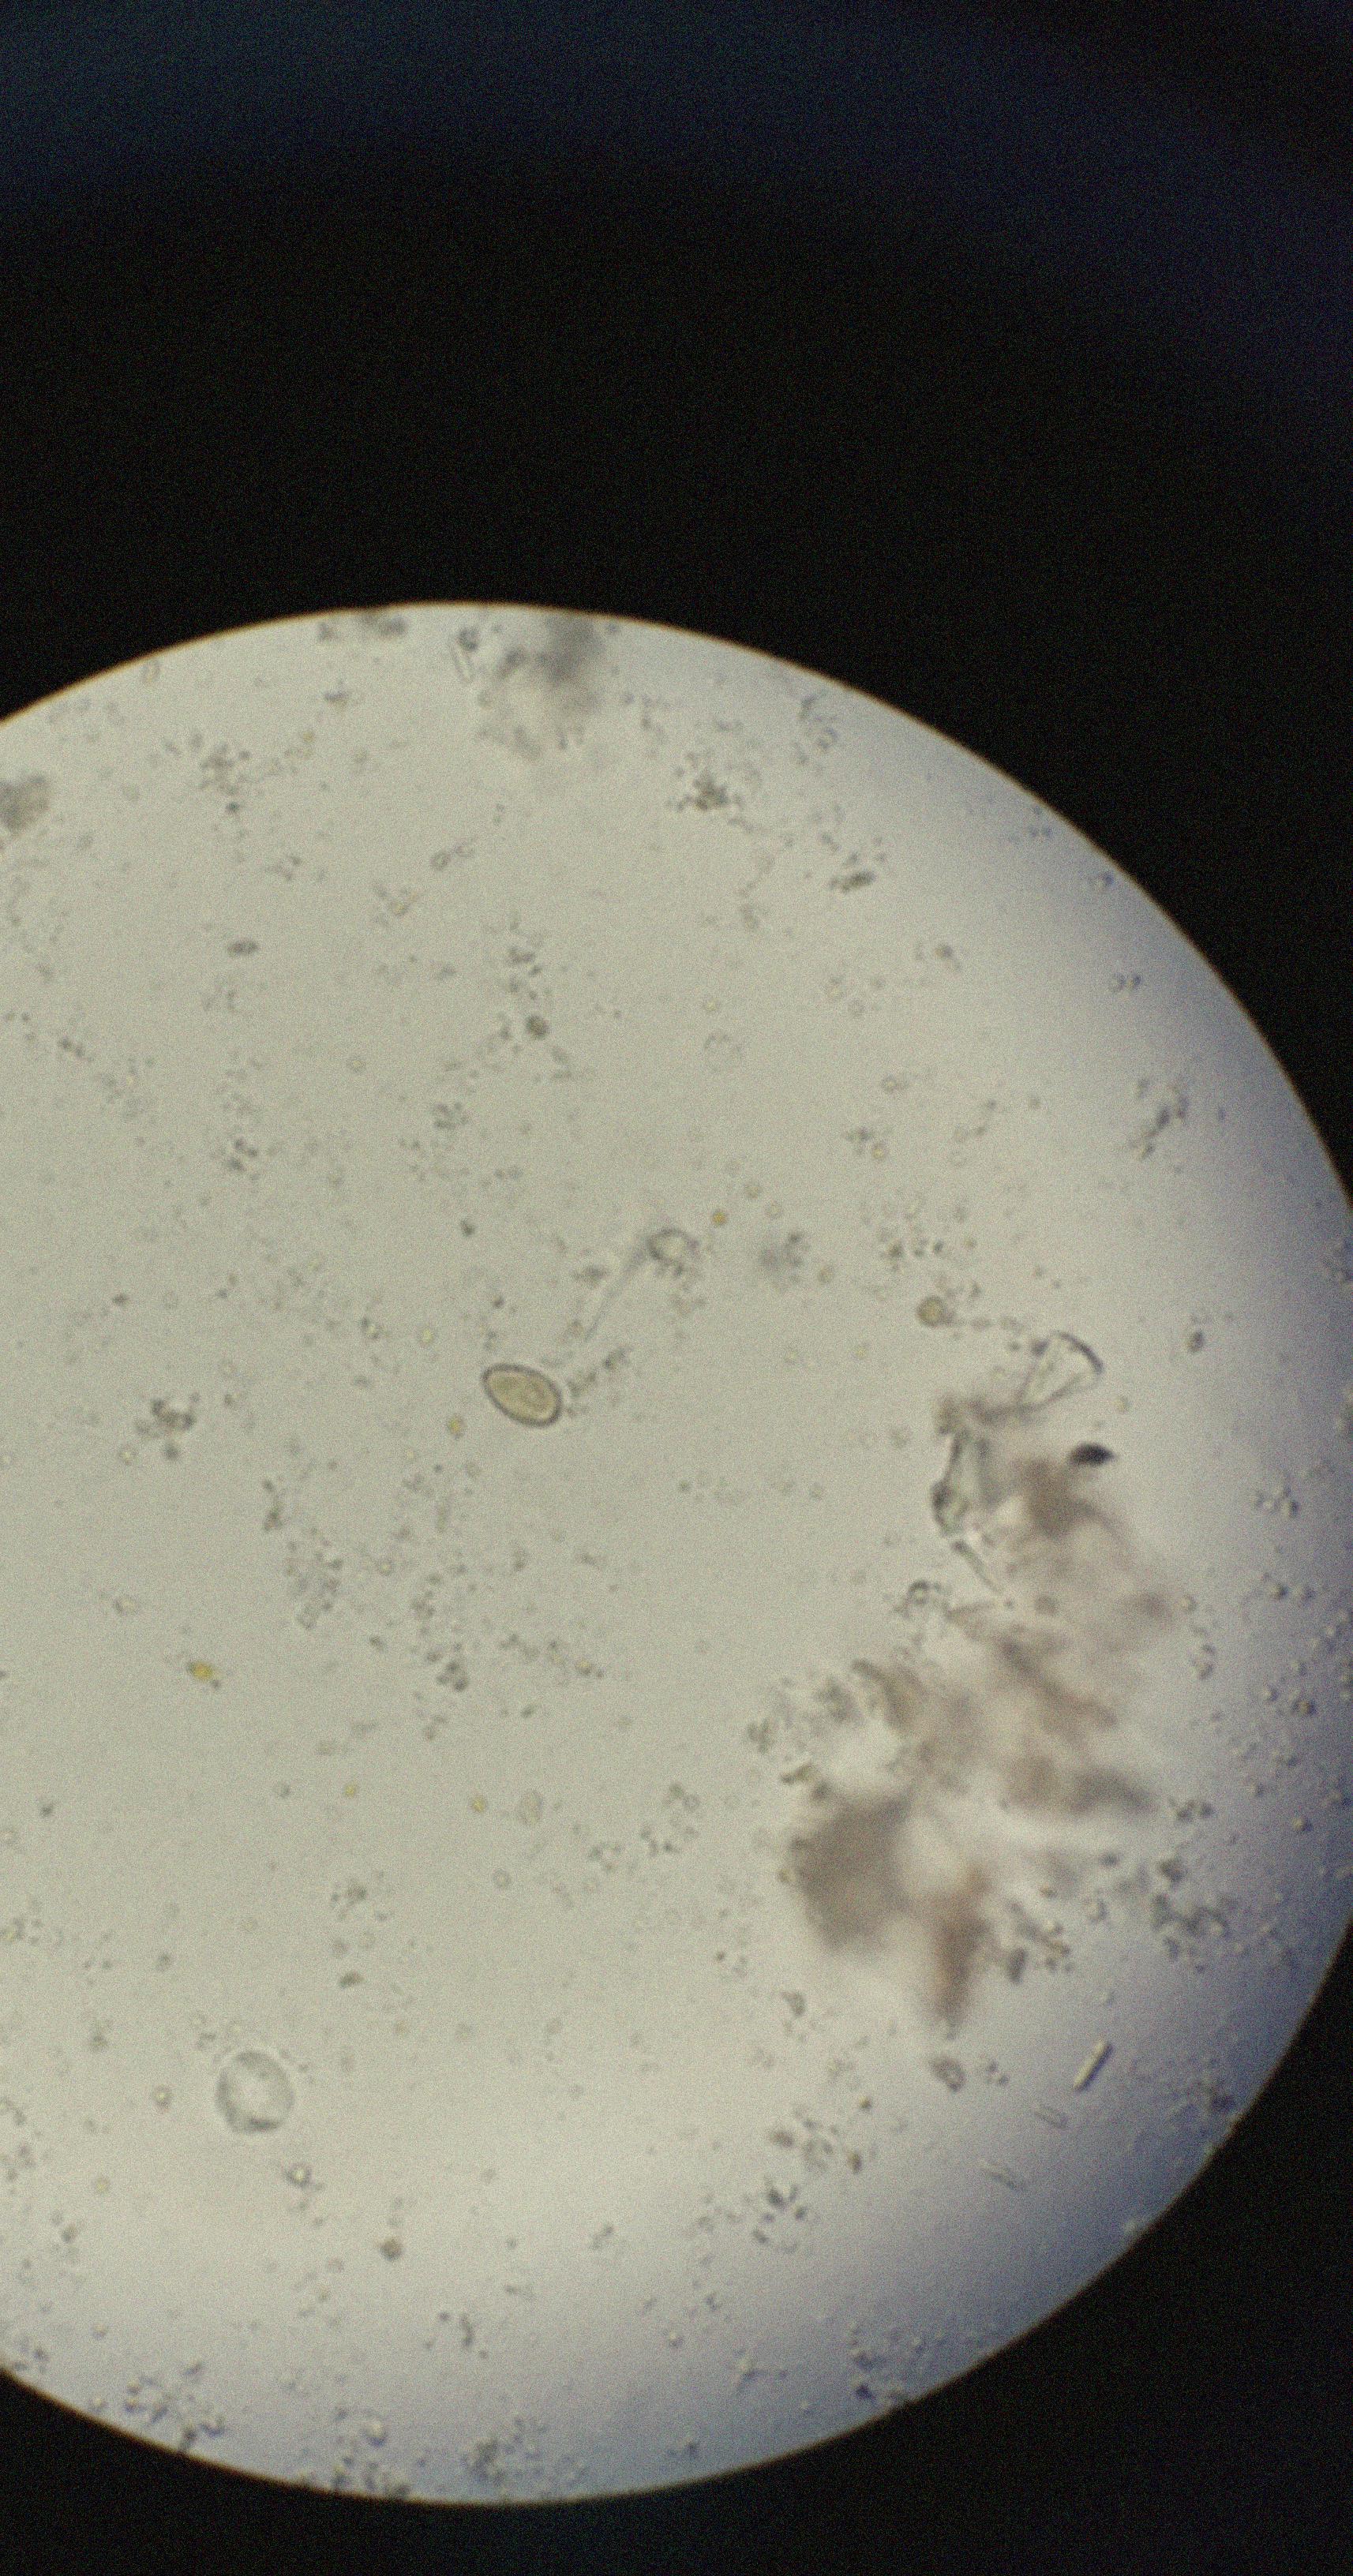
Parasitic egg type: Opisthorchis viverrine